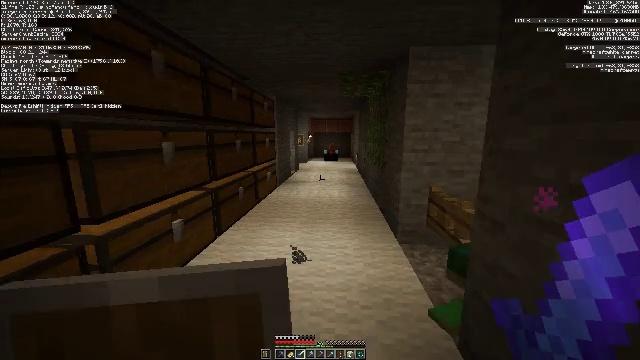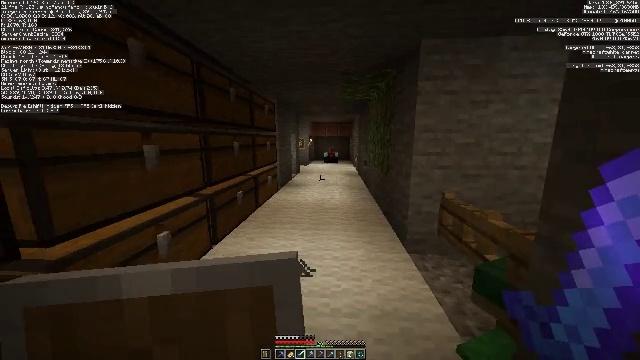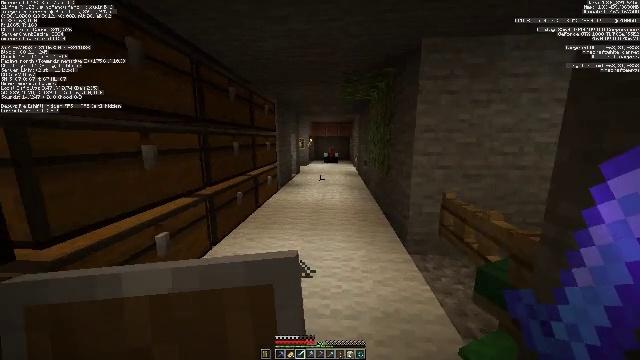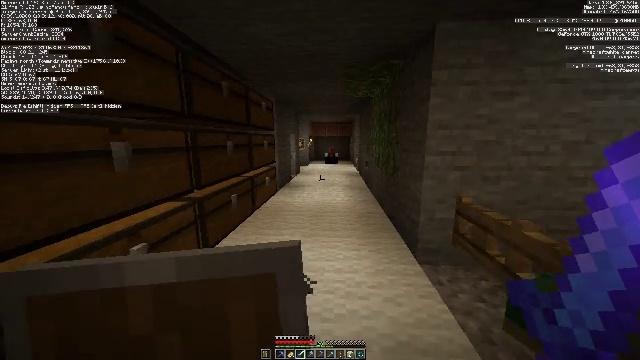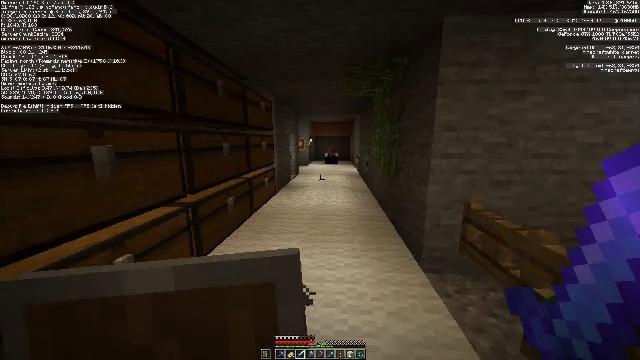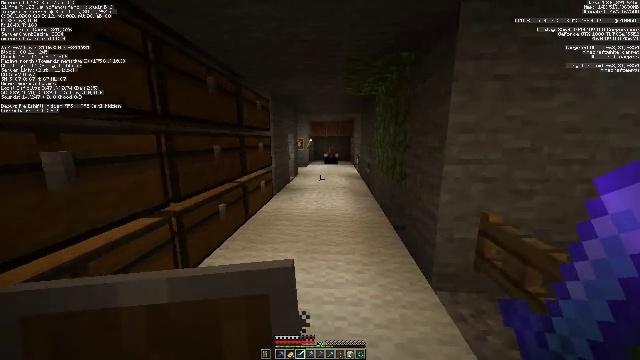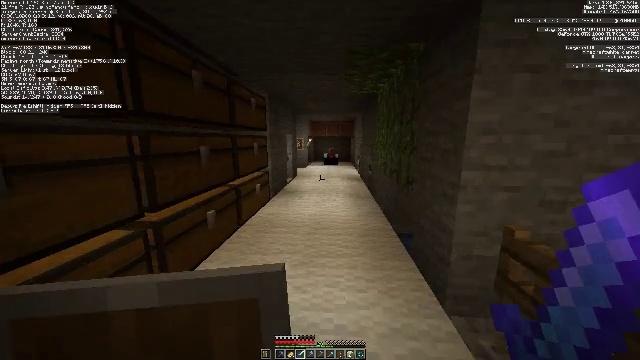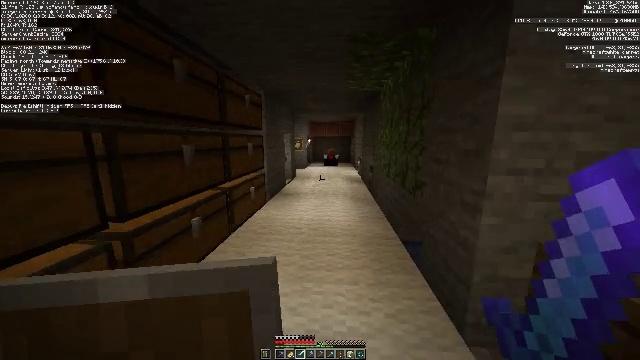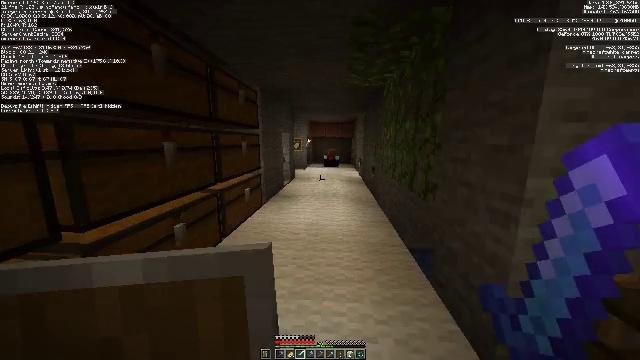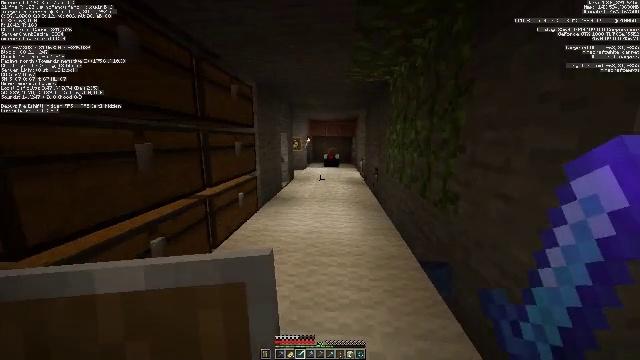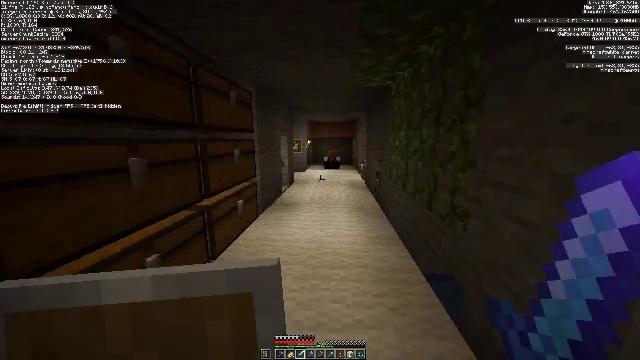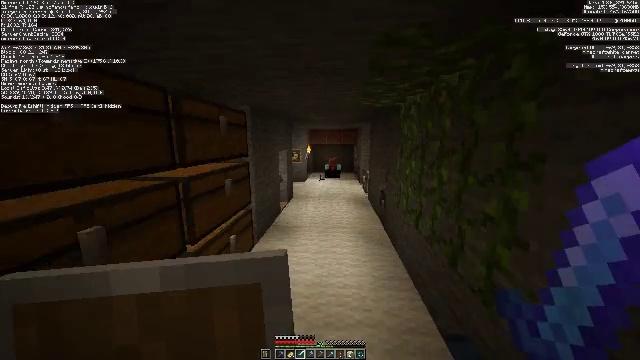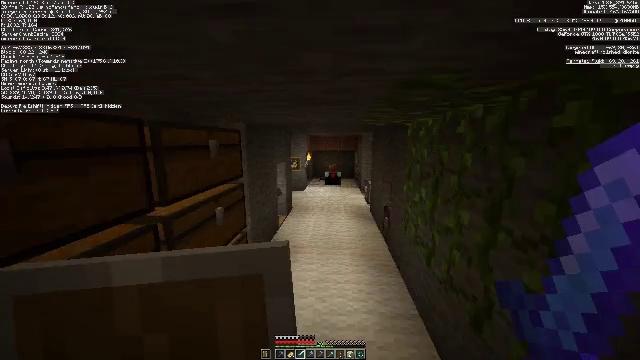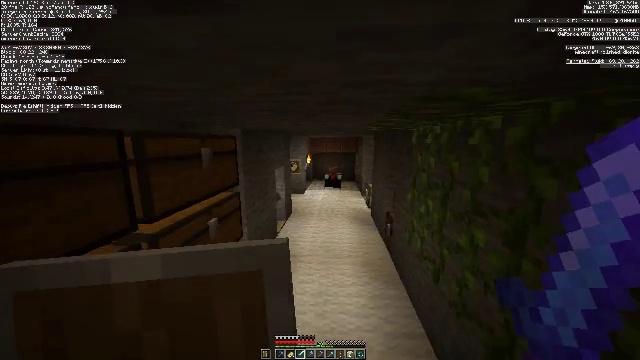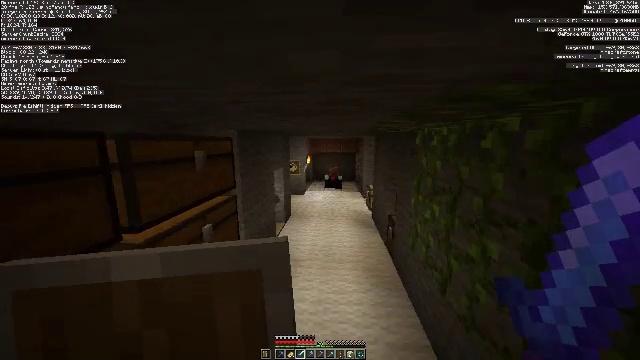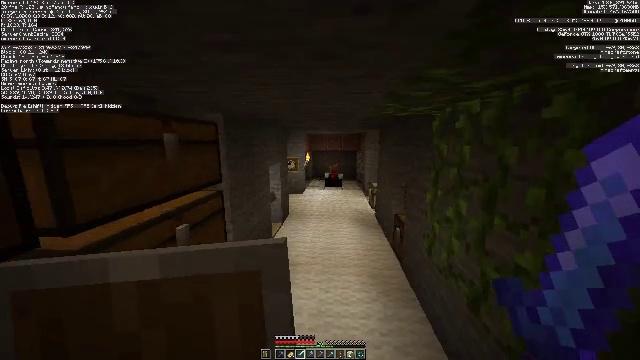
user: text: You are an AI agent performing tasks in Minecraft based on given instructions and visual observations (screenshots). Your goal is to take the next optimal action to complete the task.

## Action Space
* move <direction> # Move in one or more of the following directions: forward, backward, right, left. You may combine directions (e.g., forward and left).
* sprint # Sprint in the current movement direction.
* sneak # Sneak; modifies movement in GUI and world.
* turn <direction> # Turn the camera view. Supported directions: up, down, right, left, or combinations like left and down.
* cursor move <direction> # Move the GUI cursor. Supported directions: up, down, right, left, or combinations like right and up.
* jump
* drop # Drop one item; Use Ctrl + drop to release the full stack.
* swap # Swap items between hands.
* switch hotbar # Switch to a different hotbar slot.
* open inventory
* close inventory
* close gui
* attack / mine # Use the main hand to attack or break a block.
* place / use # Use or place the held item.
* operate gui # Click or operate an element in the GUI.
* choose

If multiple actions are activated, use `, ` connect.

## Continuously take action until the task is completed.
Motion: motion action
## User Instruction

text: craft item air
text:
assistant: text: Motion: move forward
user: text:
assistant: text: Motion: move forward
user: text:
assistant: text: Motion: move forward
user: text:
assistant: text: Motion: move forward
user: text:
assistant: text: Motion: move forward
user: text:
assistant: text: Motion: move forward
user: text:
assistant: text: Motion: move forward
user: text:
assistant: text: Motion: move forward
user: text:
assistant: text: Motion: move forward
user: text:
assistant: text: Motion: move forward, jump
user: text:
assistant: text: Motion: move forward, jump
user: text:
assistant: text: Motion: move forward, jump
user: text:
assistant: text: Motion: move forward, jump
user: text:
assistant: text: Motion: move forward
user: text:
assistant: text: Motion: move forward
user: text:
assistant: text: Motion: move forward
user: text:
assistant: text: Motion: move forward
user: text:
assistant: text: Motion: move forward
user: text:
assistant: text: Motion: move forward
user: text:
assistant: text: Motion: move forward
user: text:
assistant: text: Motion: move forward
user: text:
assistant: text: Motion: move forward
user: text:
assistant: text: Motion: move forward
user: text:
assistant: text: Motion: move forward
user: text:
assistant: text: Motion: move forward and move right, turn left
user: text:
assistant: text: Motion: move forward and move right, turn left and down
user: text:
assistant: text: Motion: move forward and move right, turn left
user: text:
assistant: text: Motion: move forward and move right, turn left and down
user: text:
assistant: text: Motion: move forward and move right, turn left
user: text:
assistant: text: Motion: move forward and move right, turn left